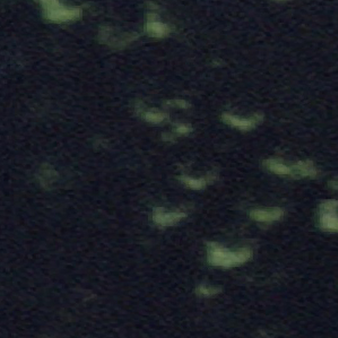
Label: other